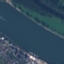
Label: River